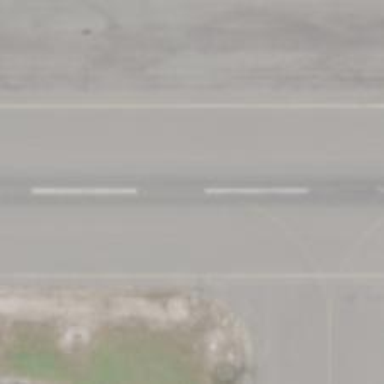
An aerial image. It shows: Runway surface made of asphalt at airport.